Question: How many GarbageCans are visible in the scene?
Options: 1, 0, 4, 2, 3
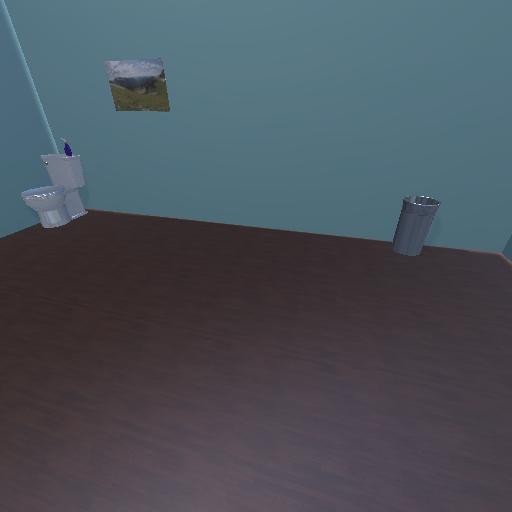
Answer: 1